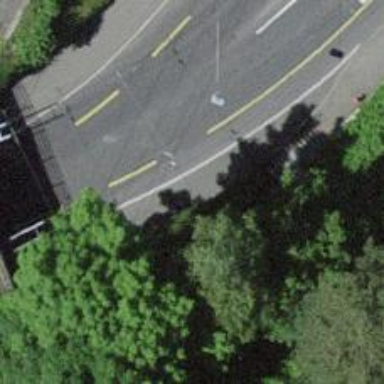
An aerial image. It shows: Secondary road with asphalt surface. Both sides of the road have sidewalks. There are trolley wires installed along the road.